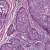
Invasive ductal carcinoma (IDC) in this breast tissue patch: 0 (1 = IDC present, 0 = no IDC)